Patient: sex F, age 33
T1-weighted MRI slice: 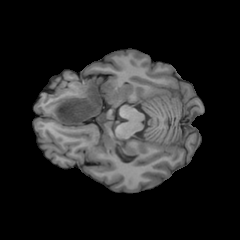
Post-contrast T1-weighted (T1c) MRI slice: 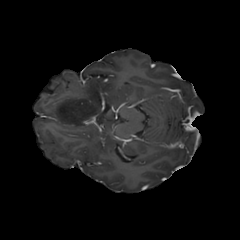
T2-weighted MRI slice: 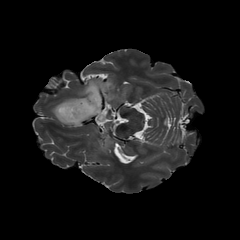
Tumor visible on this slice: yes
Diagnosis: Astrocytoma, IDH-mutant
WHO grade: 4